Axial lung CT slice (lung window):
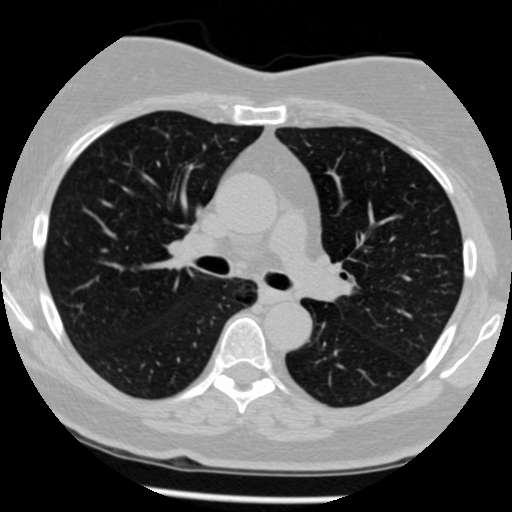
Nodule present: no